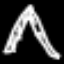
Label: The Eiffel Tower